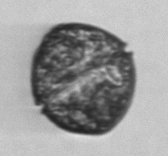
Label: Dinophyceae